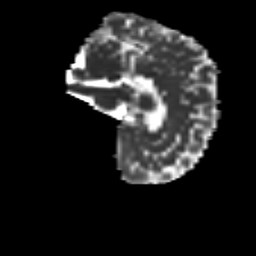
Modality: MD
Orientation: sagittal
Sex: female
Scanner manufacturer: siemens
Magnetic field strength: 3 T
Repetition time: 5 s
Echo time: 0.071 s